Field crop: maize
Growth stage: 2
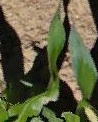
Species: maize